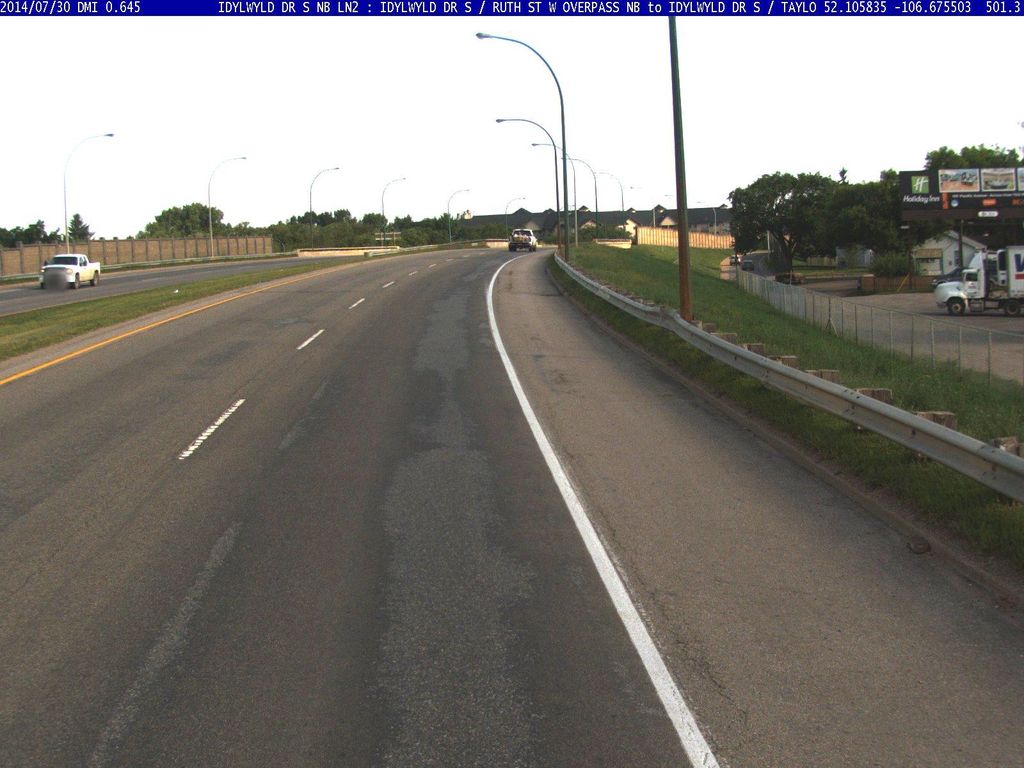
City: saskatoon